Question: I set up my project with django-allauth and django-avatar to display the social user's profile avatar next to their user options nav menu on login. I've followed the allauth documentation but on login I'm only seeing the generic "gravatar" placeholder profile image rather than the image from the user's Twitter profile [screenshot from my app of logged in user's nav]:

What step did I miss or make a mistake on?
settings.py
'''
INSTALLED_APPS = (
...
'allauth',
'allauth.account',
'allauth.socialaccount',
'allauth.socialaccount.providers.twitter',
'avatar',
...
)
SOCIALACCOUNT_AVATAR_SUPPORT = 'avatar'
AVATAR_STORAGE_DIR = rel('media')
MEDIA_URL = 'http://' + AWS_STORAGE_BUCKET_NAME + '.s3.amazonaws.com/'
'''
then in my template with:
'''
{% if user.is_authenticated %}
{% load avatar_tags %}
{% avatar user 32 %}
...
{% endif %}
'''
thanks
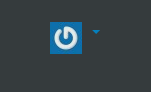
Answer: Disregard, I actually do/did have it set up correctly. I was just logged in with a test account that had gone through auth and profile creation prior to configuring my avatar settings and adding avatar to my db tables. Leaving this up for reference in case it's helpful to anyone else.